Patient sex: F
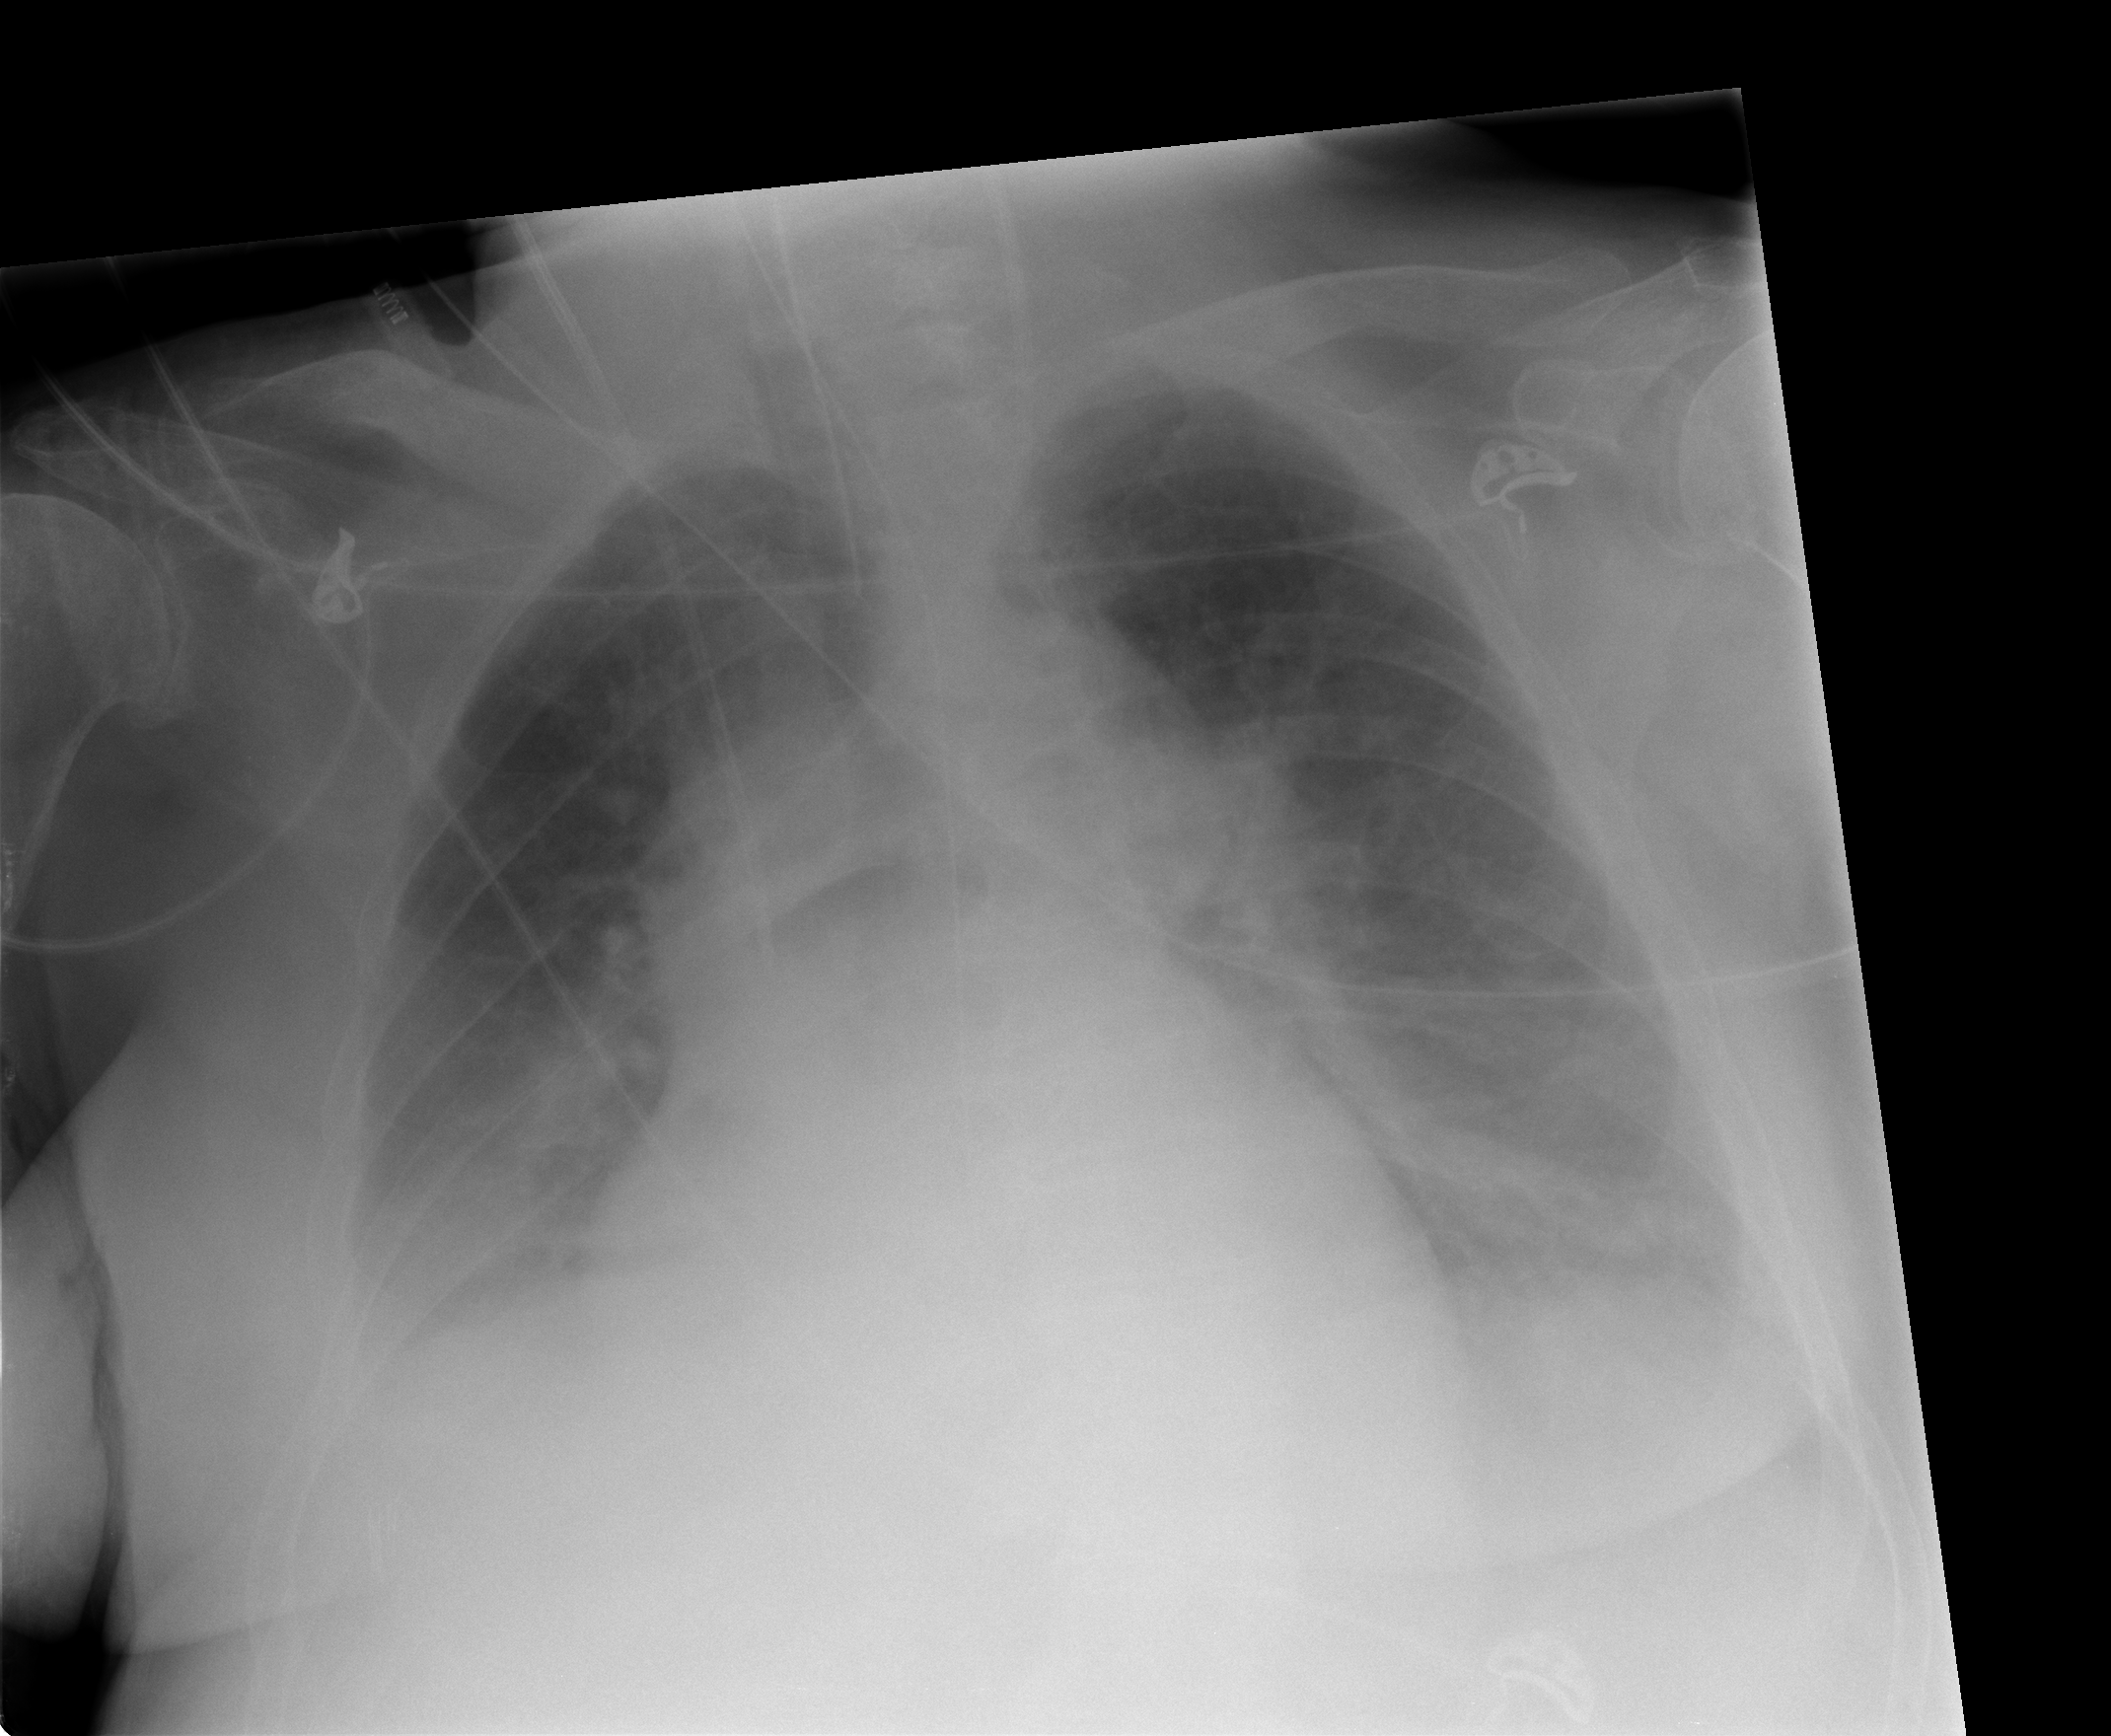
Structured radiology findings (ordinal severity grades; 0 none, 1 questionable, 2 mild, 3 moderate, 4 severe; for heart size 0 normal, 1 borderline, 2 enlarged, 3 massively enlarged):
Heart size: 2
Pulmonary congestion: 2
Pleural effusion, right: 2
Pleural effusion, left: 2
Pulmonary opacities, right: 0
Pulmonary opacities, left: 1
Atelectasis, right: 2
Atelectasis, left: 2